Question: In one of my columns I have a List that I would like to show in a ListView or datagrid.
The class looks like:
'''
class Cab
{
public Cab()
{
Stations = new List<string>();
}
public string Medication { get; set; }
public List<string> Stations { get; set; }
}
'''
And here is what the outcome looks like:

I have tried several different ways but I don't know what search term to look for. What I would like to do is to format the stations into something that looks like : ER,ICU,Foo,Bar next to each med.
'''
<ListView x:Name="myCab">
<ListView.View>
<GridView>
<GridViewColumn Width="140" Header="Medication" DisplayMemberBinding="{Binding Medication}" />
<GridViewColumn Width="140" Header="Stations" DisplayMemberBinding="{Binding Stations}">
<GridViewColumn.CellTemplate>
<DataTemplate>
<TextBlock Text="{Binding}"/>
</DataTemplate>
</GridViewColumn.CellTemplate>
</GridViewColumn>
<GridViewColumn Width="140" Header="Column 3" />
</GridView>
</ListView.View>
</ListView>
'''
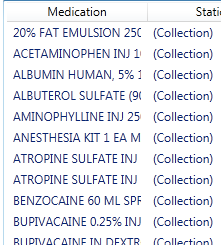
Answer: I would use a <URL>
Basically The first step is to create class 'ListToStringConverter' which implements 'IValueConverter':
'''
using System.Windows.Data;
using System.Collections;
namespace myNameSpace
{
public class ListToStringConverter : IValueConverter
{
public object Convert(object value, Type targetType, object parameter,
System.Globalization.CultureInfo culture)
{
string returnValue = string.Empty;
List<string> targetList = value as List<string>;
foreach(string s in targetList)
{
if(!returnValue == string.Empty)
returnValue += ", " + s;
else
returnValue += s;
}
return returnValue;
}
public object ConvertBack(object value, Type targetType,
object parameter, System.Globalization.CultureInfo culture)
{
List<string> returnValue = new List<string>();
string input = value as string;
returnValue.AddRange(input.Split(","));
return returnValue;
}
}
}
'''
then use the ValueConverter in your XAML by
- - -
// assumming you imported the namespace
'''
<Window>
<Window.Resources>
<local:ListToStringConverter x:Key="listFormatter" />
</Window.Resources>
<ListView x:Name="myCab">
<ListView.View>
<GridView>
<GridViewColumn Width="140" Header="Medication" DisplayMemberBinding="{Binding Medication}" />
<GridViewColumn Width="140" Header="Stations" DisplayMemberBinding="{Binding Path=Stations Converter={StaticResource listFormatter}}">
<GridViewColumn.CellTemplate>
<DataTemplate>
<TextBlock Text="{Binding}"/>
</DataTemplate>
</GridViewColumn.CellTemplate>
</GridViewColumn>
<GridViewColumn Width="140" Header="Column 3" />
</GridView>
</ListView.View>
</ListView>
</Window>
'''
The beauty of this is that you get the result you want without polluting your class with UI Specific Properties.